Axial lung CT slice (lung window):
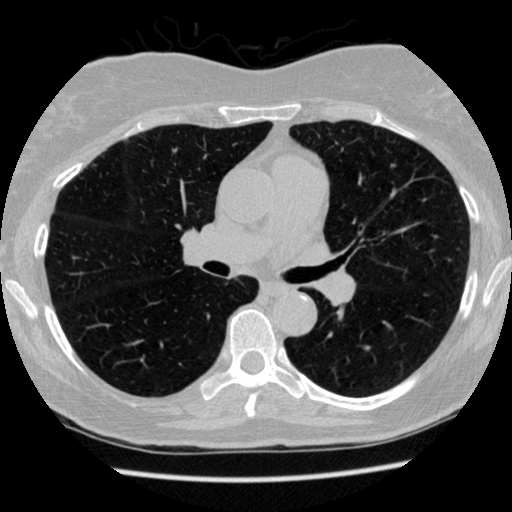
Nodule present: no